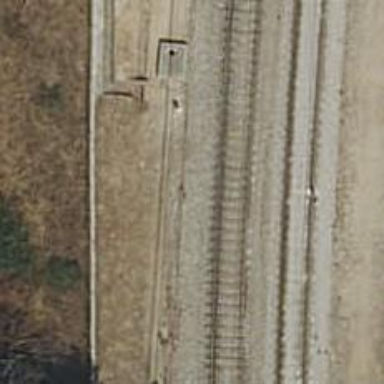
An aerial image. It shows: Railway track with contact lines for electrification.